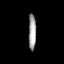
Tissue: prostate
Cell type: T cells
Senescence score: 0.2246
Nuclear area (px): 262
Mean DAPI intensity: 161.79